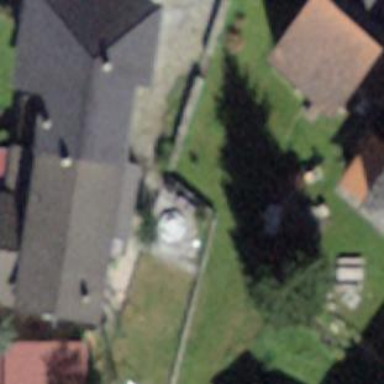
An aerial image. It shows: Residential building.